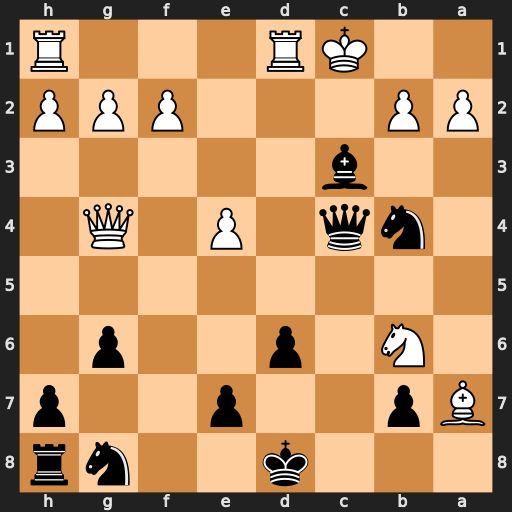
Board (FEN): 3k2nr/Bp2p2p/1N1p2p1/8/1nq1P1Q1/2b5/PP3PPP/2KR3R
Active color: b
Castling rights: -
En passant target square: -
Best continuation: Bd2+ Kxd2 Qd3+ Kc1 Nxa2#